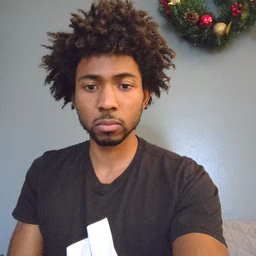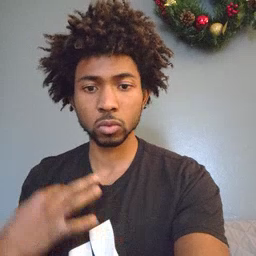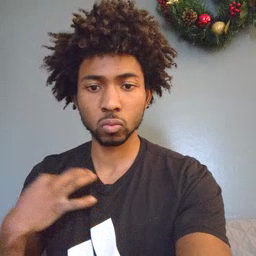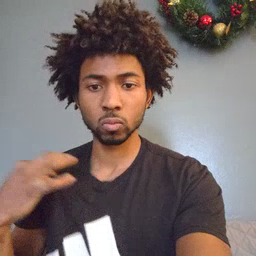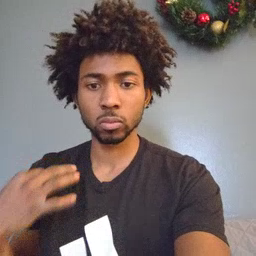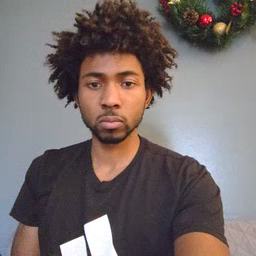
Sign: shirt